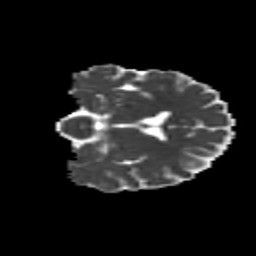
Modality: MD
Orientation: coronal
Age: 24
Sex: female
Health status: healthy
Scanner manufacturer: siemens
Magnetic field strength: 3 T
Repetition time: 8.6 s
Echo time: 0.095 s